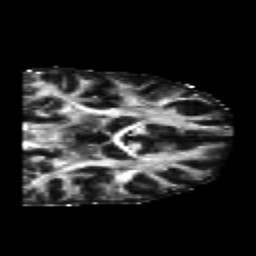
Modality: FA
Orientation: coronal
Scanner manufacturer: siemens
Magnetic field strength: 3 T
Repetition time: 6.8 s
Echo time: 0.093 s